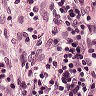
Metastatic tissue present: no